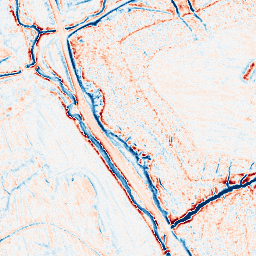
Category: edge_preserving
Decomposition family: anisotropic_diffusion
Decomposition parameters: iterations: 10
kappa: 50
gamma: 0.2
Upsampling method: bicubic_16x
Upsampling parameters: scale: 16
Upsampling scale: 16